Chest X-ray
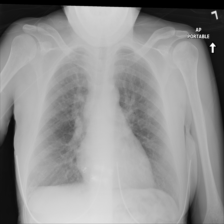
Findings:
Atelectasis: negative
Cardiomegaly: negative
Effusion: negative
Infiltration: negative
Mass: negative
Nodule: negative
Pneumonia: negative
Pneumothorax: negative
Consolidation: negative
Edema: negative
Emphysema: negative
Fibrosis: negative
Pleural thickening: negative
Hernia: negative